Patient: sex M, age 66
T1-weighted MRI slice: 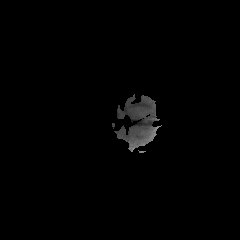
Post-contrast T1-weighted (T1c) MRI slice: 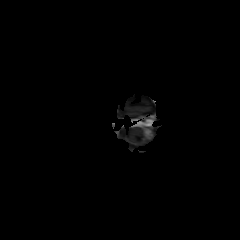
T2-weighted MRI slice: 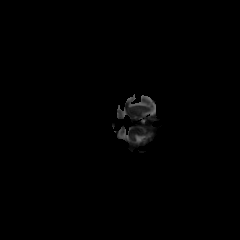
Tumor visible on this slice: no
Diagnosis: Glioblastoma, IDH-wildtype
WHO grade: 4